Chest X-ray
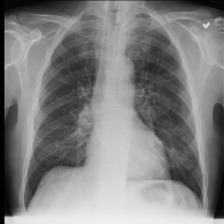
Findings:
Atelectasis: positive
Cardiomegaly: negative
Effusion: negative
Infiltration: positive
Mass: positive
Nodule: negative
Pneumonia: negative
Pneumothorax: negative
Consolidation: negative
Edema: negative
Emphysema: negative
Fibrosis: negative
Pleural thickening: negative
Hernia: negative